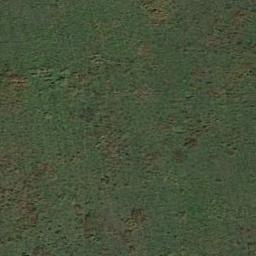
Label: meadow